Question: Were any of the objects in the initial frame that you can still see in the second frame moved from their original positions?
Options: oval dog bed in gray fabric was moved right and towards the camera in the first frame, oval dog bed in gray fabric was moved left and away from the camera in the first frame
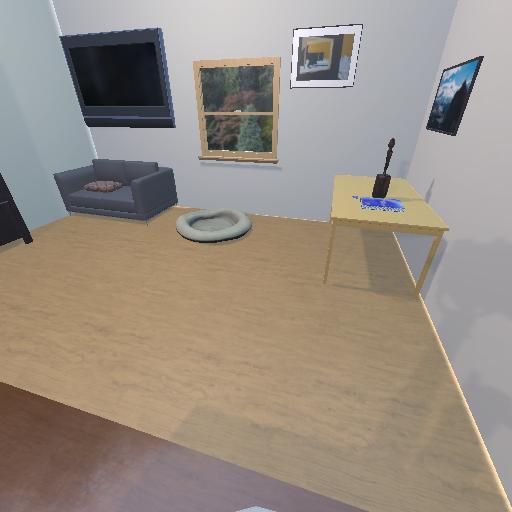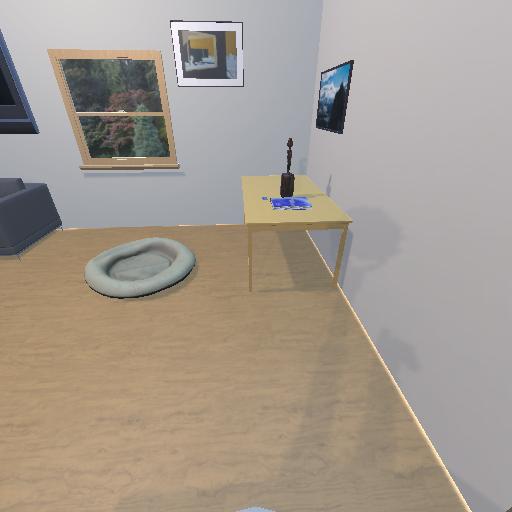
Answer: oval dog bed in gray fabric was moved right and towards the camera in the first frame